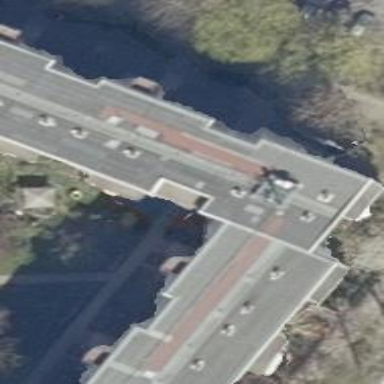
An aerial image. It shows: Footway tunnel passing through building.